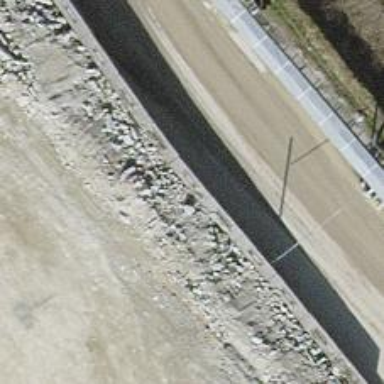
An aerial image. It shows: Retaining wall.